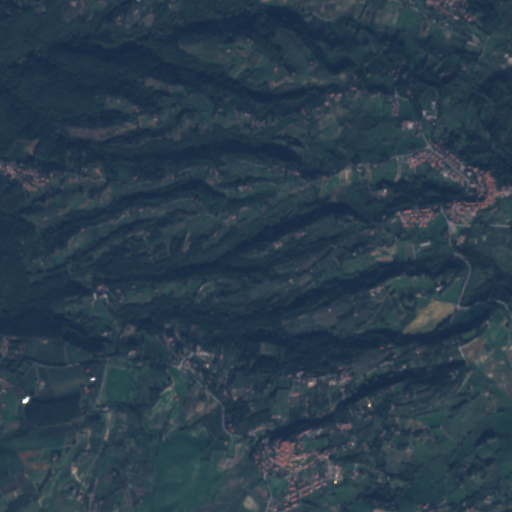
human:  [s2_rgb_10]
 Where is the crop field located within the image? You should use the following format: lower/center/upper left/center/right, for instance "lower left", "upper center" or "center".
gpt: The crop field is located in the lower right of the image.
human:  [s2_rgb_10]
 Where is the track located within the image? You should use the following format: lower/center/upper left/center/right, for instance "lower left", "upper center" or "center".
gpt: There is no track in the image.